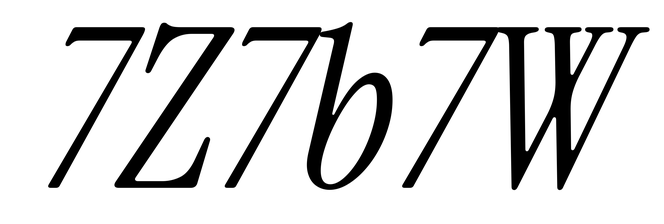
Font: InstrumentSerif-Italic